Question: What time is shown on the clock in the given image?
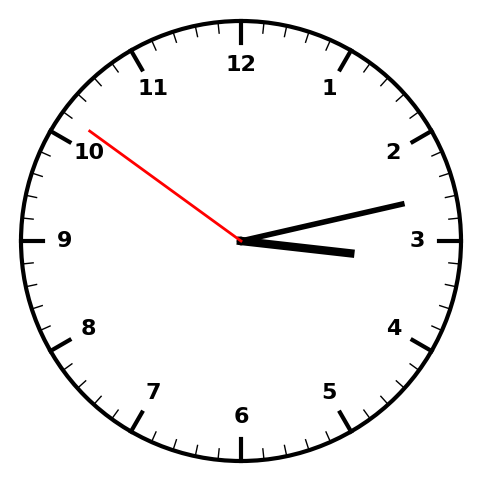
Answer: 03:12:51